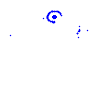
Particle: electron